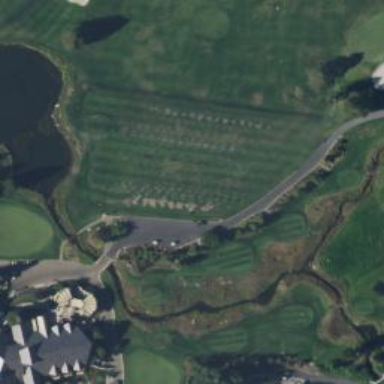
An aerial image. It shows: Area with grass used as rough in golf course.